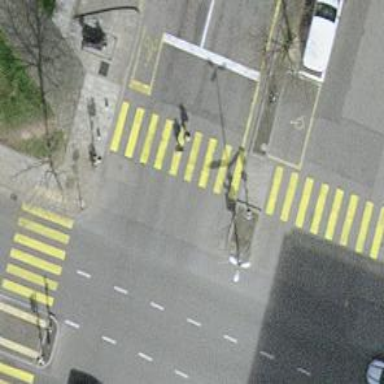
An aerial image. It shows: Crossing with traffic signals.